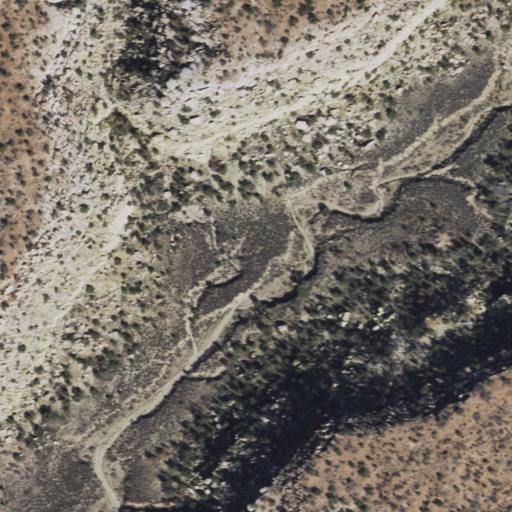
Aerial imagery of valley in Arizona named Cienega Canyon containing shrub, evergreen forest, and grassland